Field crop: maize
Growth stage: 2
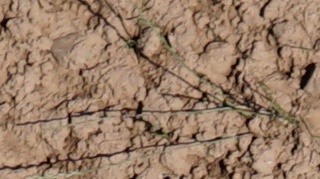
Species: lolium